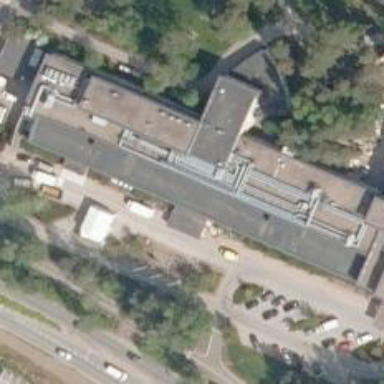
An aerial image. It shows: Hospital.